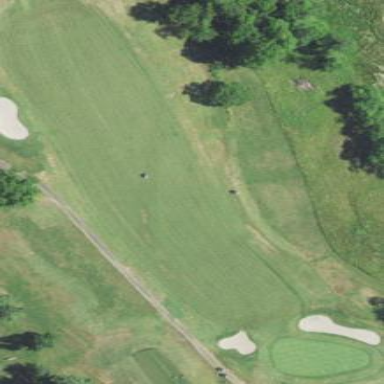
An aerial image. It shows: Golf fairway surrounded by grass.